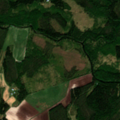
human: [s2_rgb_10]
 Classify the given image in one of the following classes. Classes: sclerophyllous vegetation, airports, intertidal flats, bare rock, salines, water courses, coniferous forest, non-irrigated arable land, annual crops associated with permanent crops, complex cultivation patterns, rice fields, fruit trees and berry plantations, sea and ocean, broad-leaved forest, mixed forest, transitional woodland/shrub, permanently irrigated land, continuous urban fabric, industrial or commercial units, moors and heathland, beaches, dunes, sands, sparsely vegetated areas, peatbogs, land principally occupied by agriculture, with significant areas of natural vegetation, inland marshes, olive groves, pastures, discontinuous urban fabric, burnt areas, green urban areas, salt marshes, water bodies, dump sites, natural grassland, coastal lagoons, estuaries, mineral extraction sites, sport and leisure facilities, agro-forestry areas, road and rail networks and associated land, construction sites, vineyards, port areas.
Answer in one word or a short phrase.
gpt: coniferous forest, mixed forest, transitional woodland/shrub